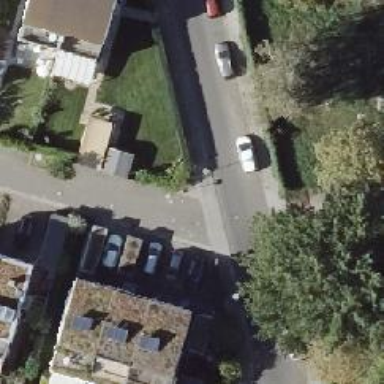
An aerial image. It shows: Residential road with asphalt surface and sidewalks on both sides. There is parallel on-street parking on the left lane.